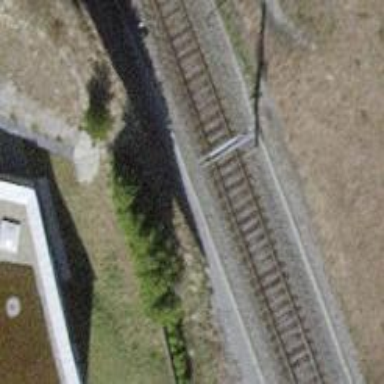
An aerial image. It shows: Single railway track with electrification through contact line.